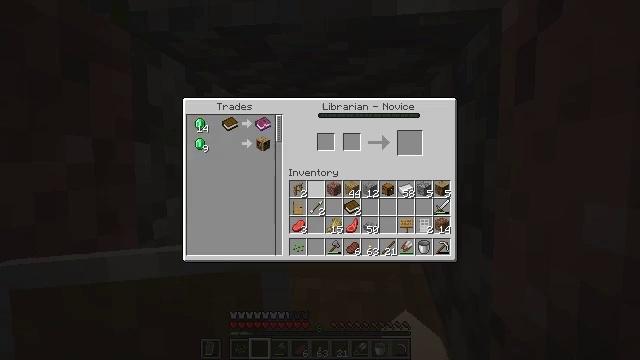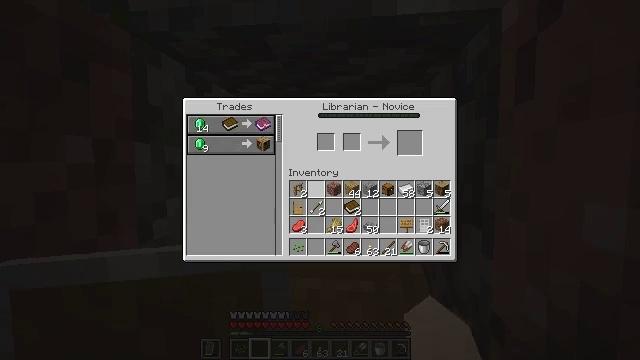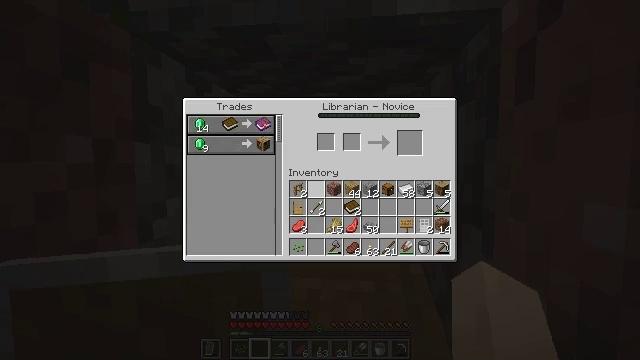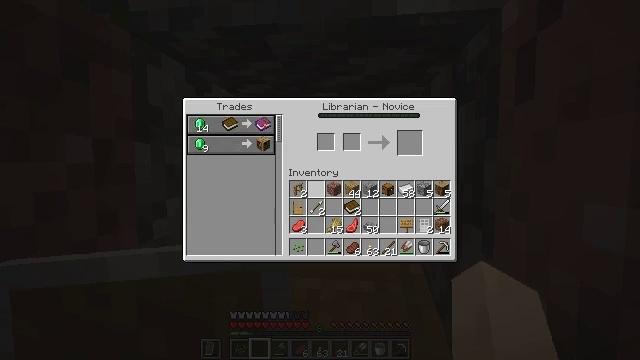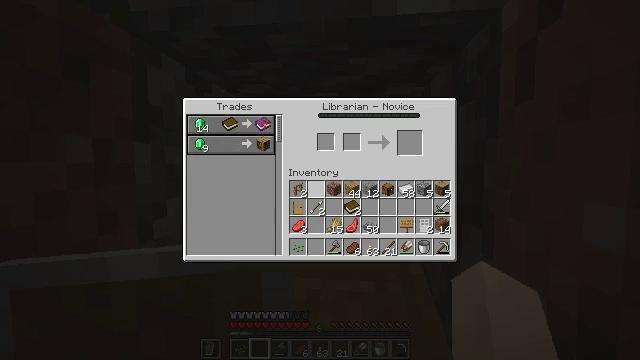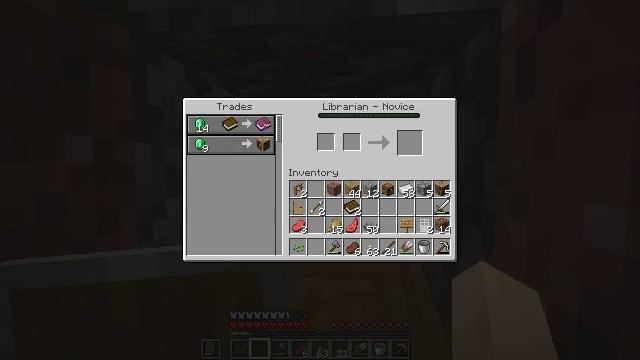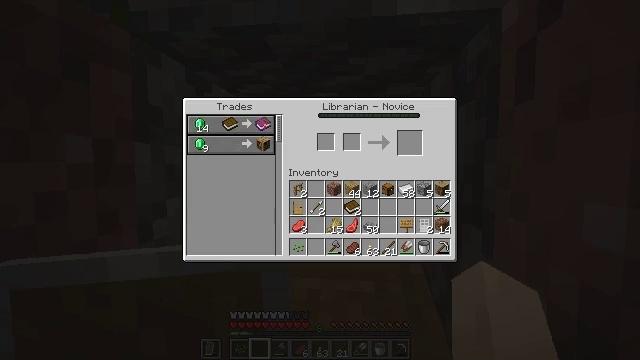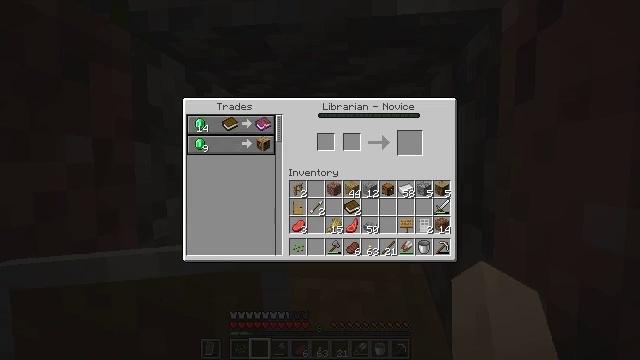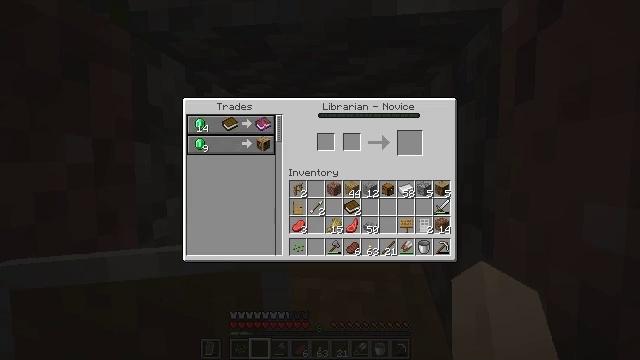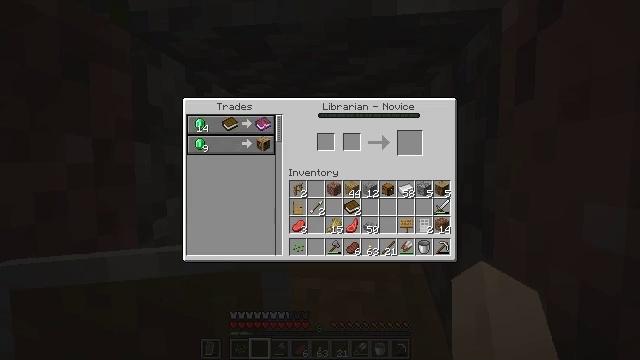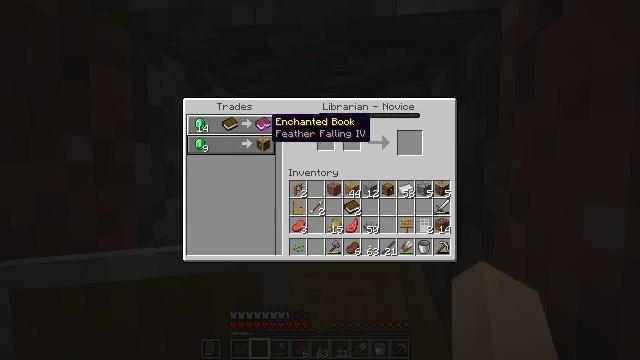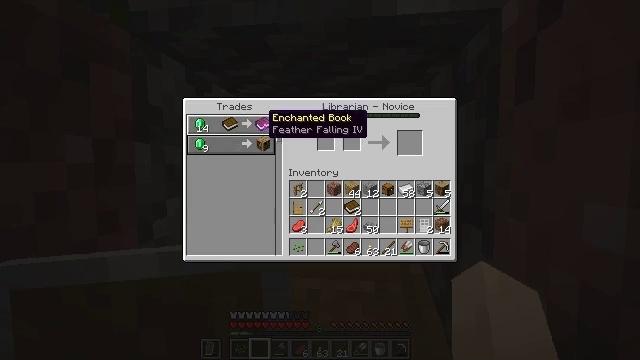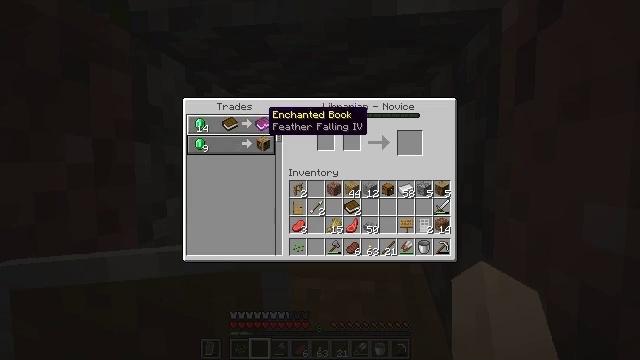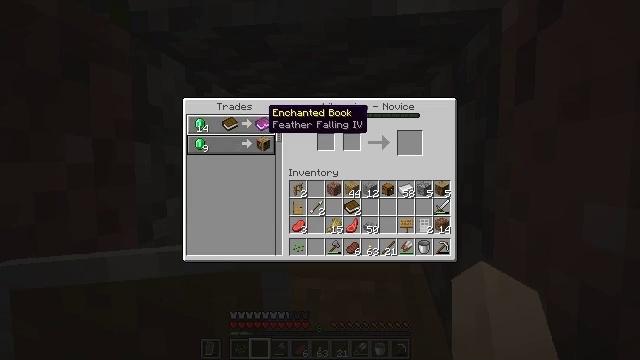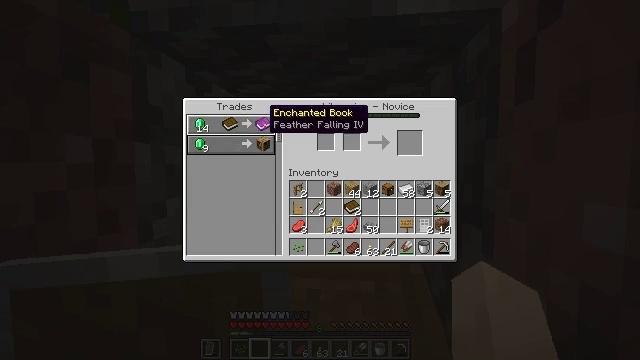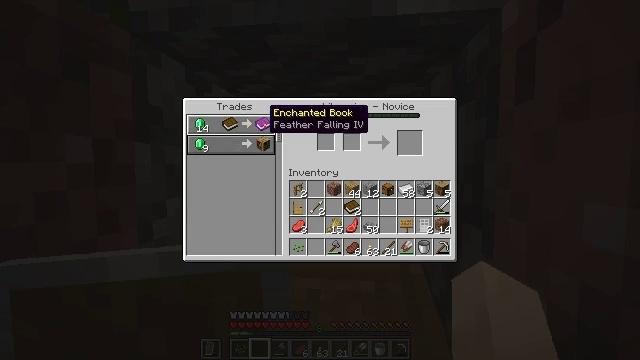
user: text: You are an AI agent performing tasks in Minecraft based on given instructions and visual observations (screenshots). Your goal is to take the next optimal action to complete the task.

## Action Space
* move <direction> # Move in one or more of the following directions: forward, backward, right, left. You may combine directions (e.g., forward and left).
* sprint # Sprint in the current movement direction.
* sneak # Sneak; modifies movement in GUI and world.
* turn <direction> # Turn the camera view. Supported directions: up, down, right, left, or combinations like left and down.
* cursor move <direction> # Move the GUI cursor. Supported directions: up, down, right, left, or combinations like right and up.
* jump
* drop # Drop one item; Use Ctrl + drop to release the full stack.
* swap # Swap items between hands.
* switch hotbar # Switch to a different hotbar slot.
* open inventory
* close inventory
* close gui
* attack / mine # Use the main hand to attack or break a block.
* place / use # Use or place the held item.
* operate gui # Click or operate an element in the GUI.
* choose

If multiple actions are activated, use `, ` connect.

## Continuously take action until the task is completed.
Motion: motion action
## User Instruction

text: Mine the lectern.
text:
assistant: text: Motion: no_op
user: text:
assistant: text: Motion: no_op
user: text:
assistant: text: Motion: no_op
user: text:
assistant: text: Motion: no_op
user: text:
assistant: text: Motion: no_op
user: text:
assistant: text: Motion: turn left and up
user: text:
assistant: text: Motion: turn left and up
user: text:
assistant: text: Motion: no_op
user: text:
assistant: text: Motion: no_op
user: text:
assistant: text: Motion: turn left and up
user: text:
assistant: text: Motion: no_op
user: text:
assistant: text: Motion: no_op
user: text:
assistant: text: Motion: no_op
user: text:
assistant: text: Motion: no_op
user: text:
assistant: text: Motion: no_op
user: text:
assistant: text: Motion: no_op
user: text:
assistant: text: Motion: no_op
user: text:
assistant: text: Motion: no_op
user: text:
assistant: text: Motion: no_op
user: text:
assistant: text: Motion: no_op
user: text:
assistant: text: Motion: no_op
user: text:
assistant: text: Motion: no_op
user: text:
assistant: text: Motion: no_op
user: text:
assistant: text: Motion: no_op
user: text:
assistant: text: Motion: no_op
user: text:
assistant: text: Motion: no_op
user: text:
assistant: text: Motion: no_op
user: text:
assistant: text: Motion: no_op
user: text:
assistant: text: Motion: no_op
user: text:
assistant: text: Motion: open inventory